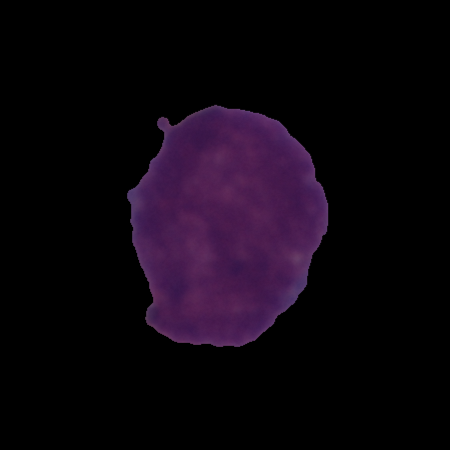
Label: cancer